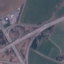
Land use / land cover class: Highway